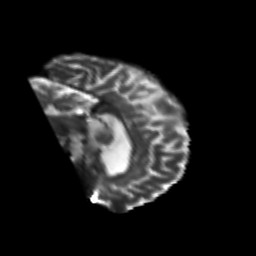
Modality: T2w
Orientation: sagittal
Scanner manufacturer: siemens
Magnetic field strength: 3 T
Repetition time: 6.8 s
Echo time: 0.093 s